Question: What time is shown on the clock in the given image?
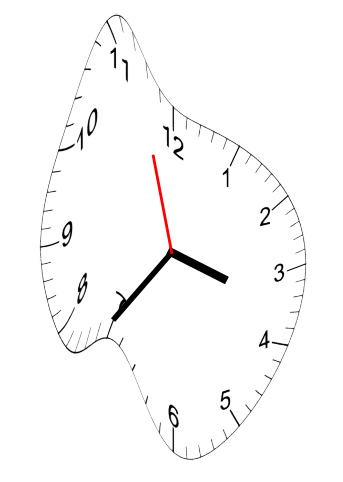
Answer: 03:35:57